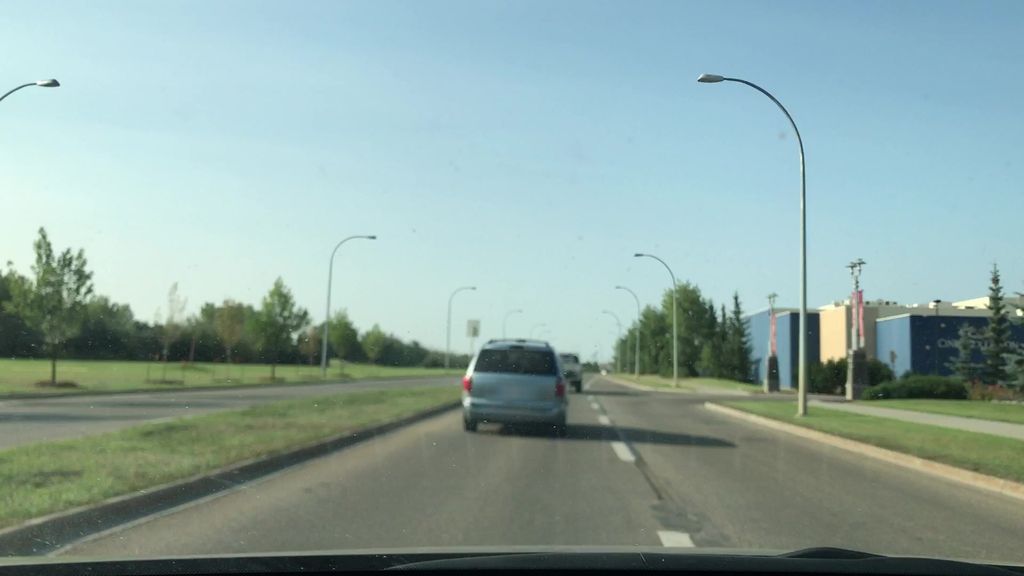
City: edmonton